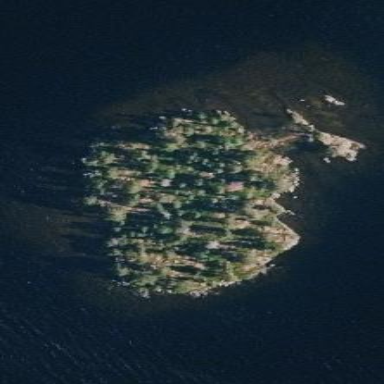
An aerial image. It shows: Islet.